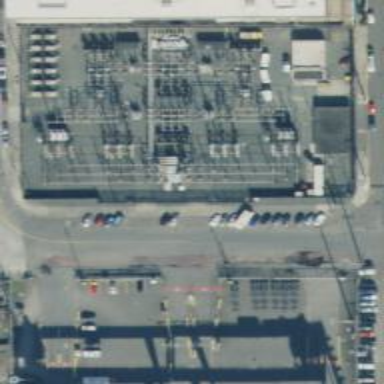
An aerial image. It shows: Switch for power supply.